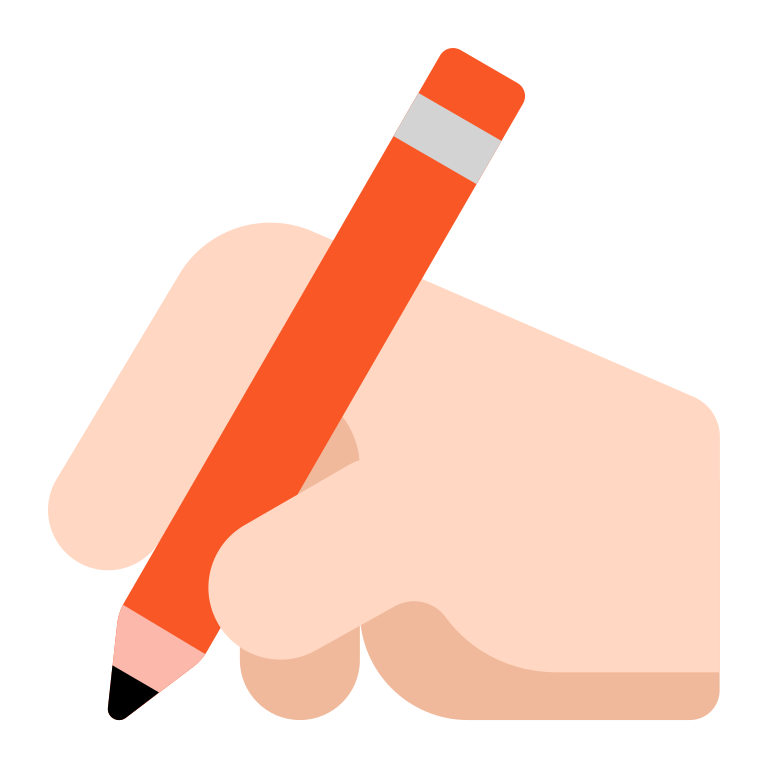
writing hand flat light